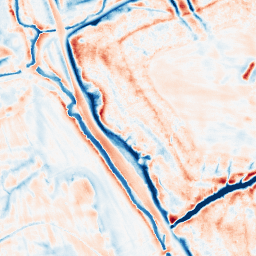
Category: edge_preserving
Decomposition family: bilateral
Decomposition parameters: d: 21
sigma_color: 50
sigma_space: 100
Upsampling method: sinc_hamming
Upsampling parameters: scale: 2
kernel_size: 16
Upsampling scale: 2